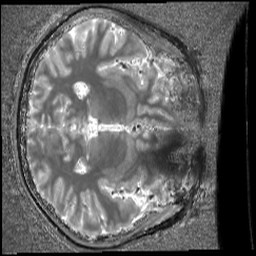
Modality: T1map
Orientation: axial
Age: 20
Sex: female
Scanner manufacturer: siemens
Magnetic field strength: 6.98 T
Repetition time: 6 s
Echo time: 0.00283 s